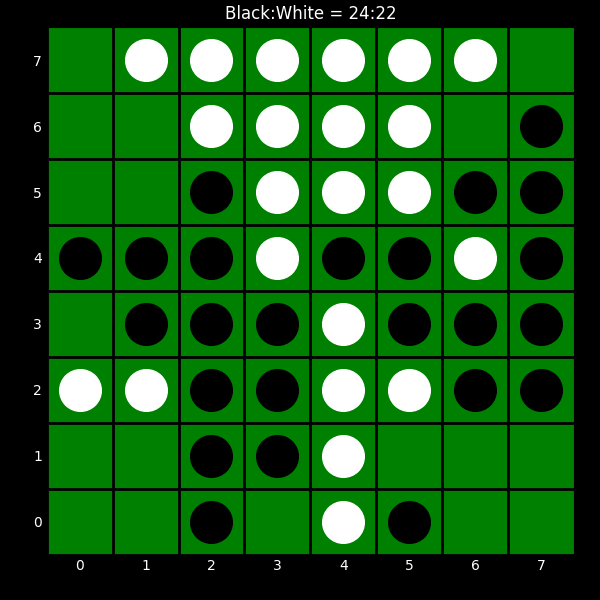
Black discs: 24
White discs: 22